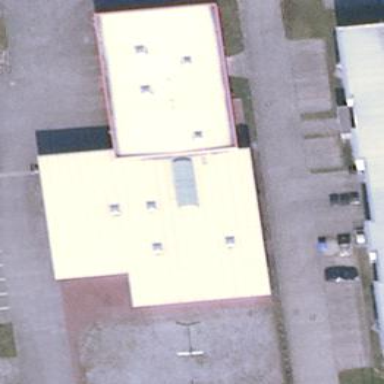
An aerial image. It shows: Building.